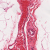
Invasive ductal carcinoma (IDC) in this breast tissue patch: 0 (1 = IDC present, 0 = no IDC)